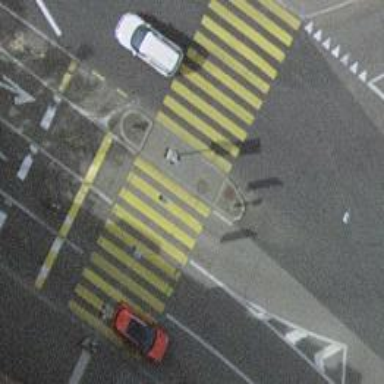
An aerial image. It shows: Kerb barrier.